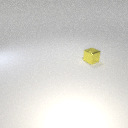
small yellow metal cube